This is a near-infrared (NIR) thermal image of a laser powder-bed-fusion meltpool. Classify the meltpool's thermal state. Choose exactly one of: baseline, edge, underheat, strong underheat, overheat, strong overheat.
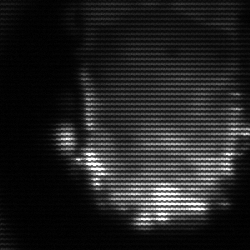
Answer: baseline